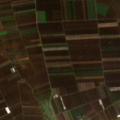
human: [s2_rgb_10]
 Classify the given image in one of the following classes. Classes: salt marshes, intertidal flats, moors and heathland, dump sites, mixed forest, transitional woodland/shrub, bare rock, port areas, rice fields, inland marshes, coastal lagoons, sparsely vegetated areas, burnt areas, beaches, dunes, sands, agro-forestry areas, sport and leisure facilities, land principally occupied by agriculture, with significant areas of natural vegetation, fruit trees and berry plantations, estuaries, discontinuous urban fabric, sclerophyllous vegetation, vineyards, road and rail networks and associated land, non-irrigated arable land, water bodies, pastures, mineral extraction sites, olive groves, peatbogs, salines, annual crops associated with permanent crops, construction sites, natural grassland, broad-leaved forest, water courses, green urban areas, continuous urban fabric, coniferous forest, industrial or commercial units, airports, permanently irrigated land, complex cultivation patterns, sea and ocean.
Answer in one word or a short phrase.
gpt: non-irrigated arable land